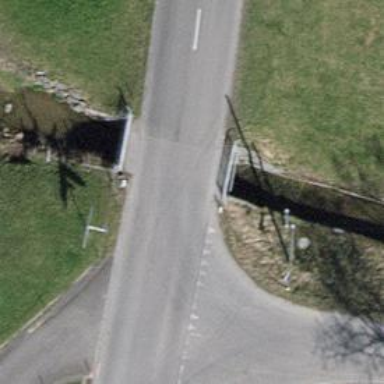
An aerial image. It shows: Tertiary road on paved bridge.